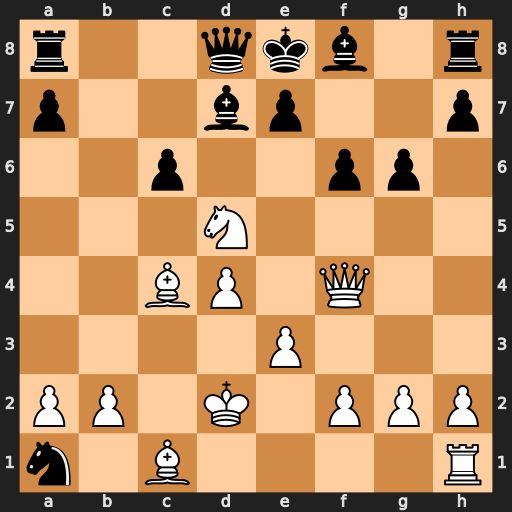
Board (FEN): r2qkb1r/p2bp2p/2p2pp1/3N4/2BP1Q2/4P3/PP1K1PPP/n1B4R
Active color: w
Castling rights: kq
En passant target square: -
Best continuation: Nc7+ Qxc7 Qxc7